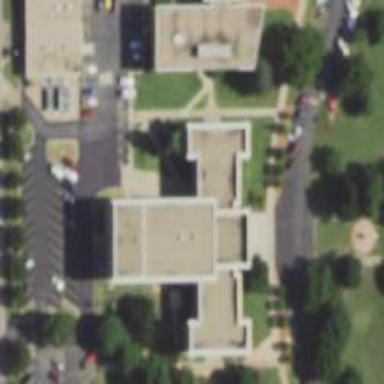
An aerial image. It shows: University building.